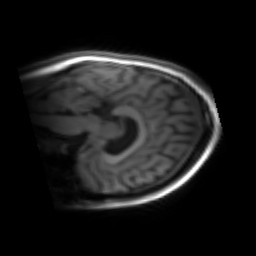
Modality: inplaneT1
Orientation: sagittal
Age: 26
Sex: female
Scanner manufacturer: siemens
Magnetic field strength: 3 T
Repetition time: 1.2 s
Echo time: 0.00251 s